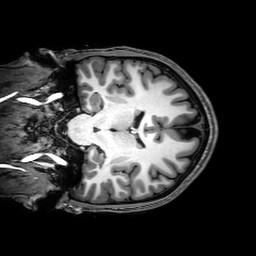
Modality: T1w
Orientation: coronal
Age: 20
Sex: male
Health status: healthy
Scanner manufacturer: philips
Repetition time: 0.008344 s
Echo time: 0.00386 s